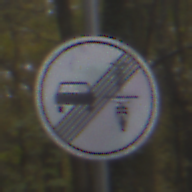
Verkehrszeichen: EndeVerbotUeberholenEinspurigeFahrzeuge
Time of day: MorningAfternoon
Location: Outdoor (Nature)
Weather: Overcast
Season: Autumn
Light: Natural